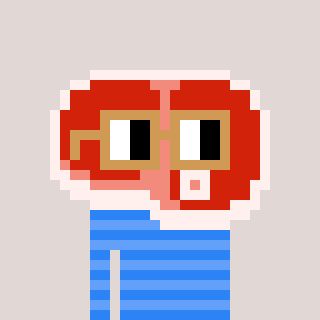
a pixel art character with square brown glasses, a steak-shaped head and a blue-colored body on a warm background